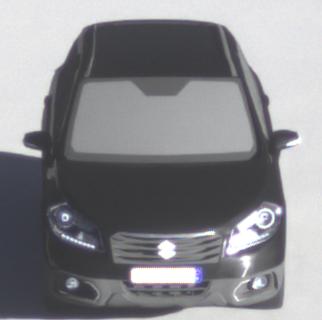
Make: Suzuki
Model: SX4 S-Cross 1.6
Detailed model: SX4 (II) S-Cross
Model produced from: 2013/10
Model produced until: 2015/08
Doors: 5
Color: black
Road condition: dry road
Daytime: morning or afternoon
Contrast: high contrast